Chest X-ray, AP view. Patient: 35 years old, sex M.
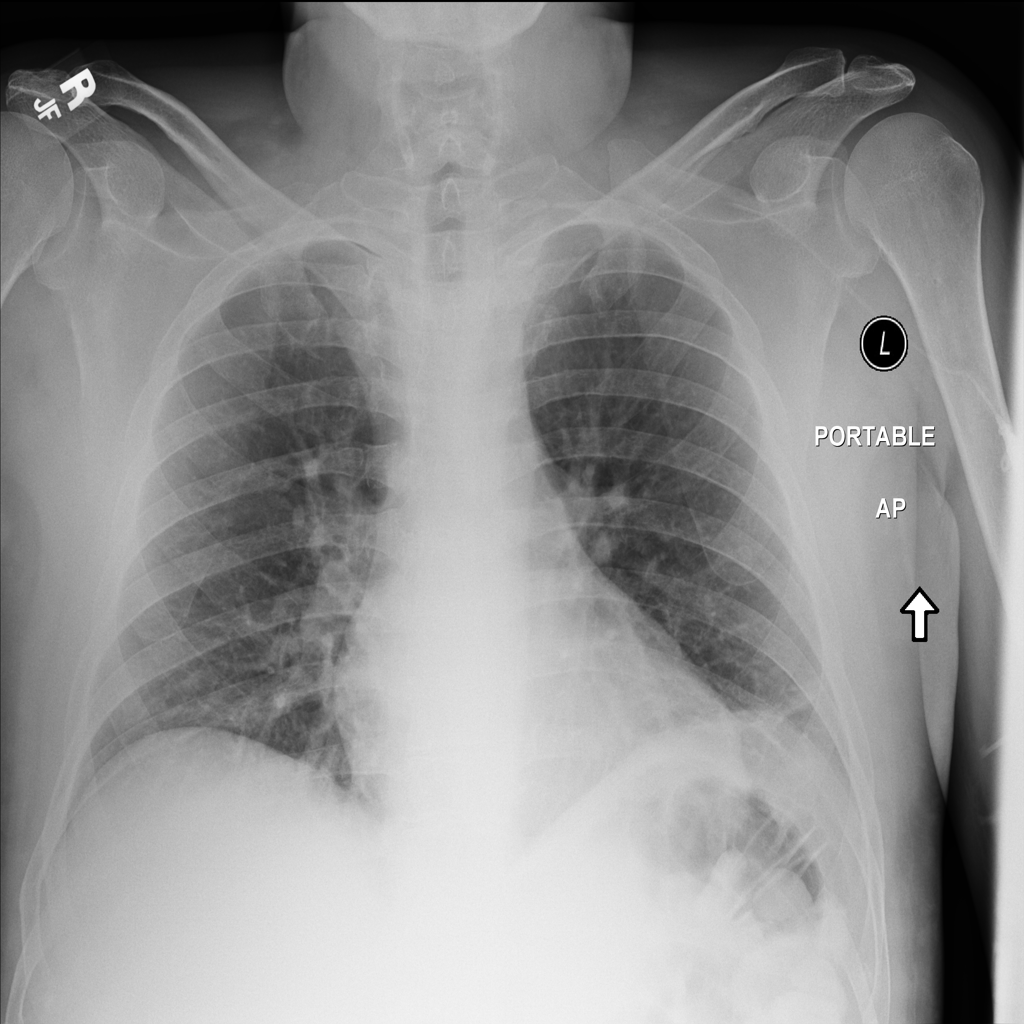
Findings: Atelectasis